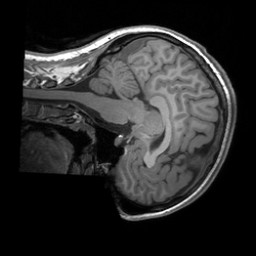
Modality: T1w
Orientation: sagittal
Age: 25
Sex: female
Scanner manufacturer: siemens
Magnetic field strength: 3 T
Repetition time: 1.9 s
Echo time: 0.00252 s